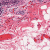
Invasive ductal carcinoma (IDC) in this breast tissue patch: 0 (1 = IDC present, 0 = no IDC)